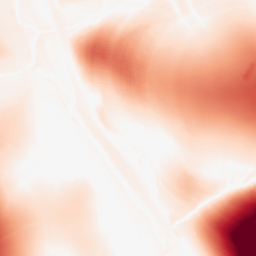
Category: morphological
Decomposition family: tophat
Decomposition parameters: size: 100
mode: white
Upsampling method: bicubic_3x
Upsampling parameters: scale: 3
Upsampling scale: 3